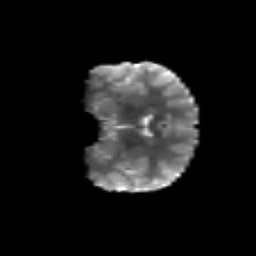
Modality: T2w
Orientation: coronal
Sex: female
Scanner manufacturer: siemens
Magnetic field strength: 3 T
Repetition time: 5 s
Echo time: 0.071 s